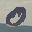
Label: 0